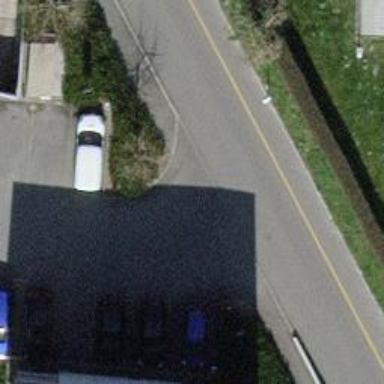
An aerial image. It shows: Kerb barrier.